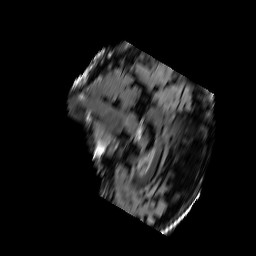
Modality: FLAIR
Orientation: sagittal
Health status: ill
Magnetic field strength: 3 T